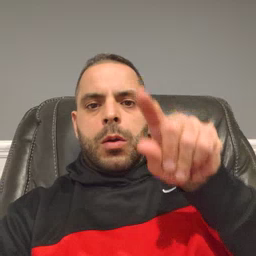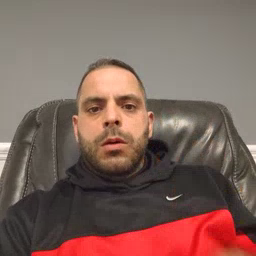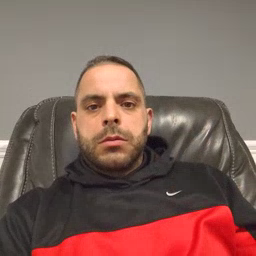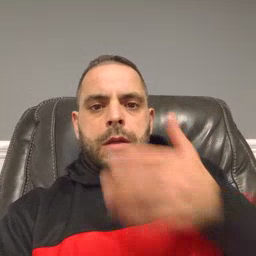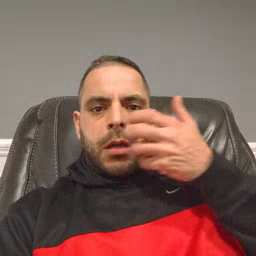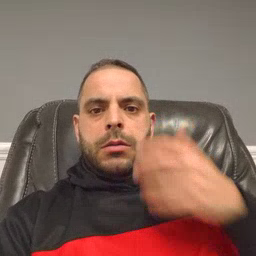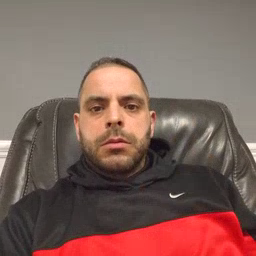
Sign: tiger